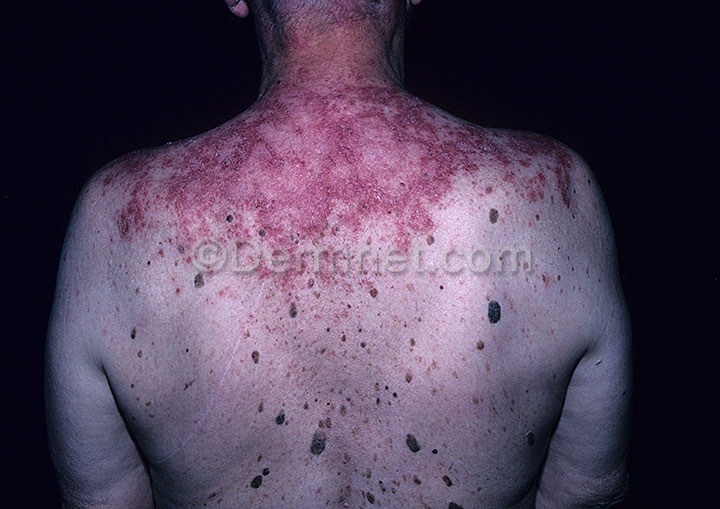
Disease: Lupus and other Connective Tissue diseases